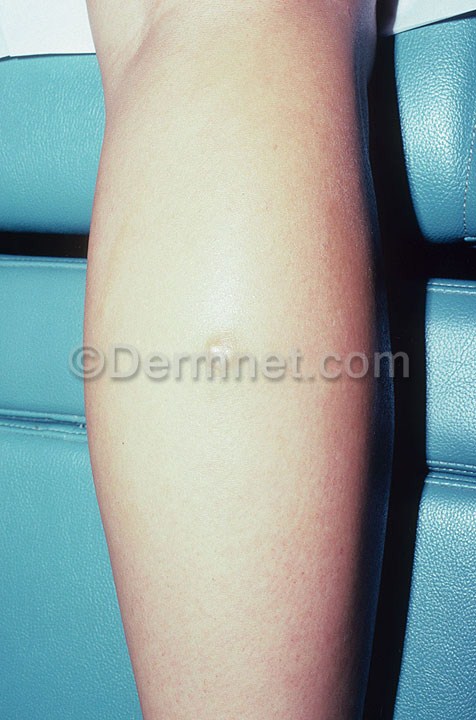
Disease: Seborrheic Keratoses and other Benign Tumors